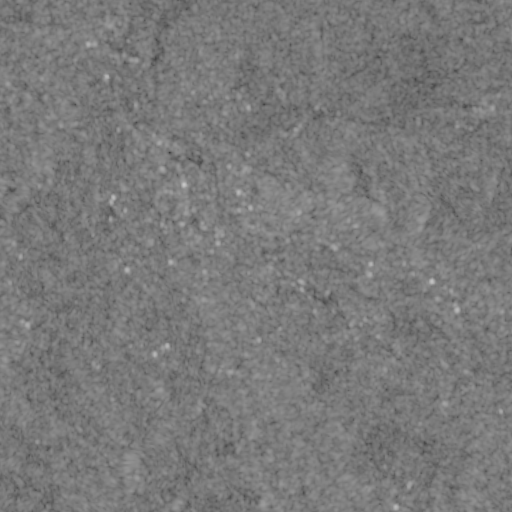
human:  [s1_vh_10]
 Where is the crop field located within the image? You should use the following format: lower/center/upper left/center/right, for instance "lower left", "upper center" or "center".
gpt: The crop field is located in the upper right of the image.
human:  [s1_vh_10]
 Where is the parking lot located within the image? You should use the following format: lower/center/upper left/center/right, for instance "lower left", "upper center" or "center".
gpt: The parking lot is located in the center left of the image.
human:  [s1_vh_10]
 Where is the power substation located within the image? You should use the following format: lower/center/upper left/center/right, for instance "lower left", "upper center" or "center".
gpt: The power substation is located in the upper center of the image.
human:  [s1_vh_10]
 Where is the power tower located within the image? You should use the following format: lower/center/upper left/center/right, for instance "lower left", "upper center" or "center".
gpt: The power tower is located in the upper right of the image.
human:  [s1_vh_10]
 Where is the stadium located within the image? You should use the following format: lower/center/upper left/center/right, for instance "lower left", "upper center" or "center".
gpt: The stadium is located in the upper left of the image.
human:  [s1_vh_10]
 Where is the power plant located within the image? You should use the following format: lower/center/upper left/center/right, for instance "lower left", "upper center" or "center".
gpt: There is no power plant in the image.

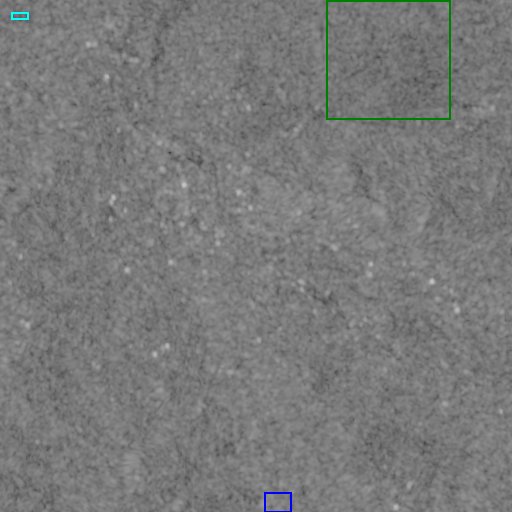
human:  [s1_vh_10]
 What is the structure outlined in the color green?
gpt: The structure outlined in green is a crop field.
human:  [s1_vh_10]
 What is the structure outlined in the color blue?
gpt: The structure outlined in blue is a park.
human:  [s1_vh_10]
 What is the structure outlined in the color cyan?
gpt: The structure outlined in cyan is a stadium.
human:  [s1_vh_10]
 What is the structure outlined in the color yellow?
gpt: There is no yellow outline.